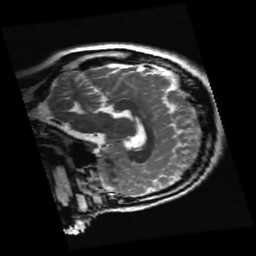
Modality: T2w
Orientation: sagittal
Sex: female
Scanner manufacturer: ge
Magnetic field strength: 3 T
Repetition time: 5 s
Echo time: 0.1019 s